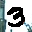
Label: 3